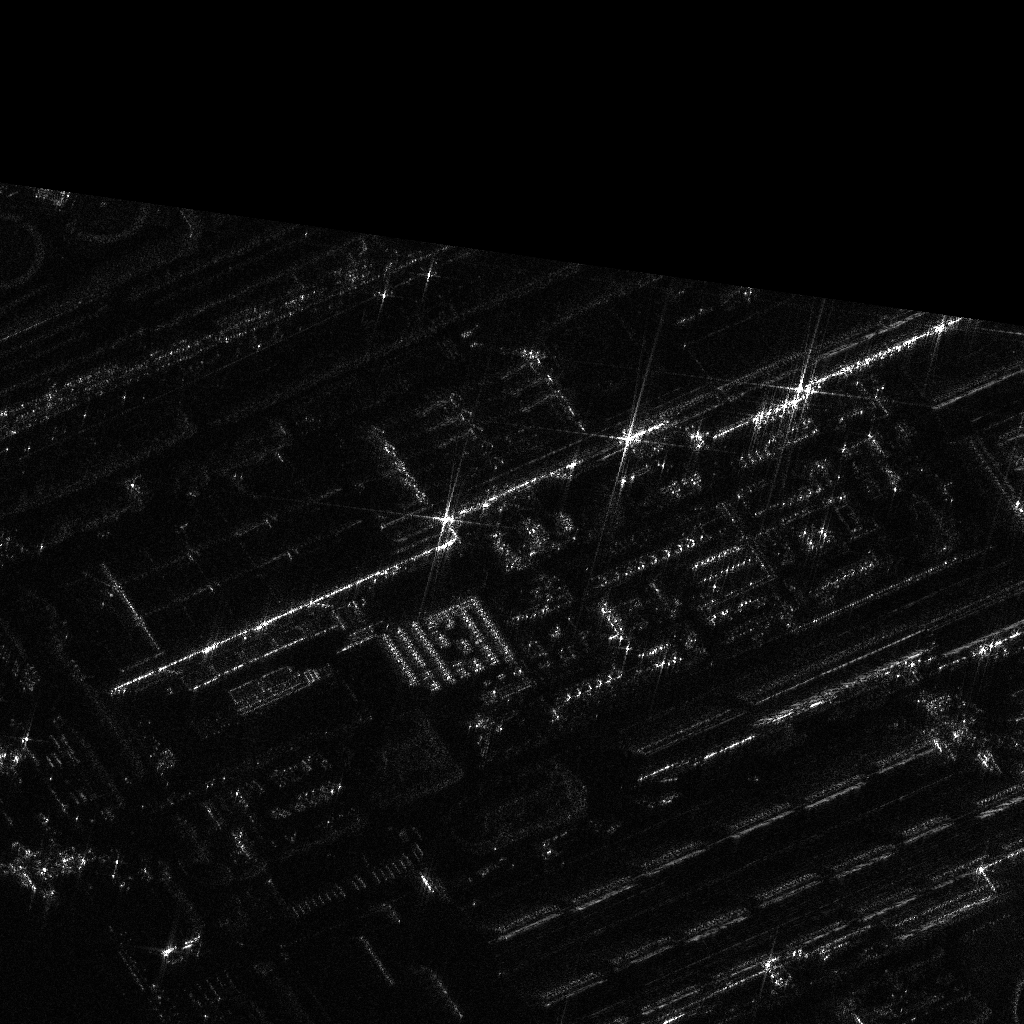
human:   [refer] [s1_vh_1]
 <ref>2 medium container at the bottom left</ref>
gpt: <box>[[0, 85, 4, 86, 57], [1, 84, 5, 85, 57]]</box>